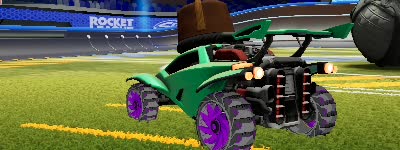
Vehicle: octane